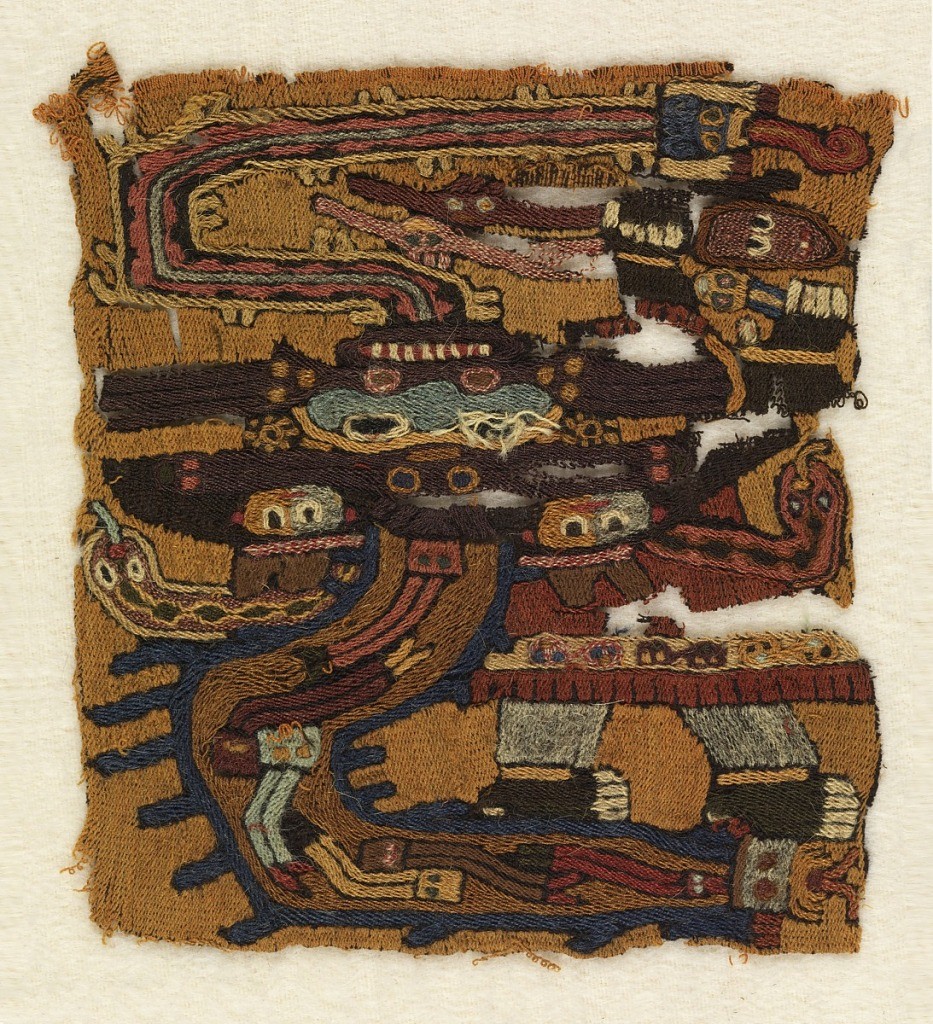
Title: Fragment
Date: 300–100 BC
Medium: wool Technique: embroidered in stem stitch on plain weave foundation
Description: Standing human figure wearing an elaborate mask and headdress with serpents. Figure holds a trophy head in one hand and a staff in the other.  Brightly colored embroidery covers the entire surface.